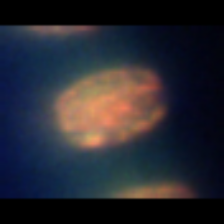
Taxon: Centric
Group: Diatoms